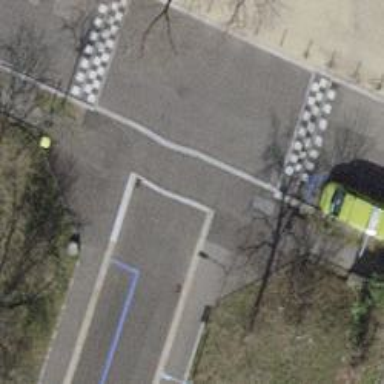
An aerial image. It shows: Unmarked crossing with traffic calming table.